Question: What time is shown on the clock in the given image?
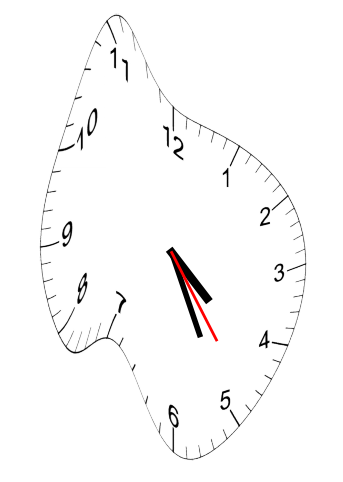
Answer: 04:25:24